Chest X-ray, PA view. Patient: 44 years old, sex F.
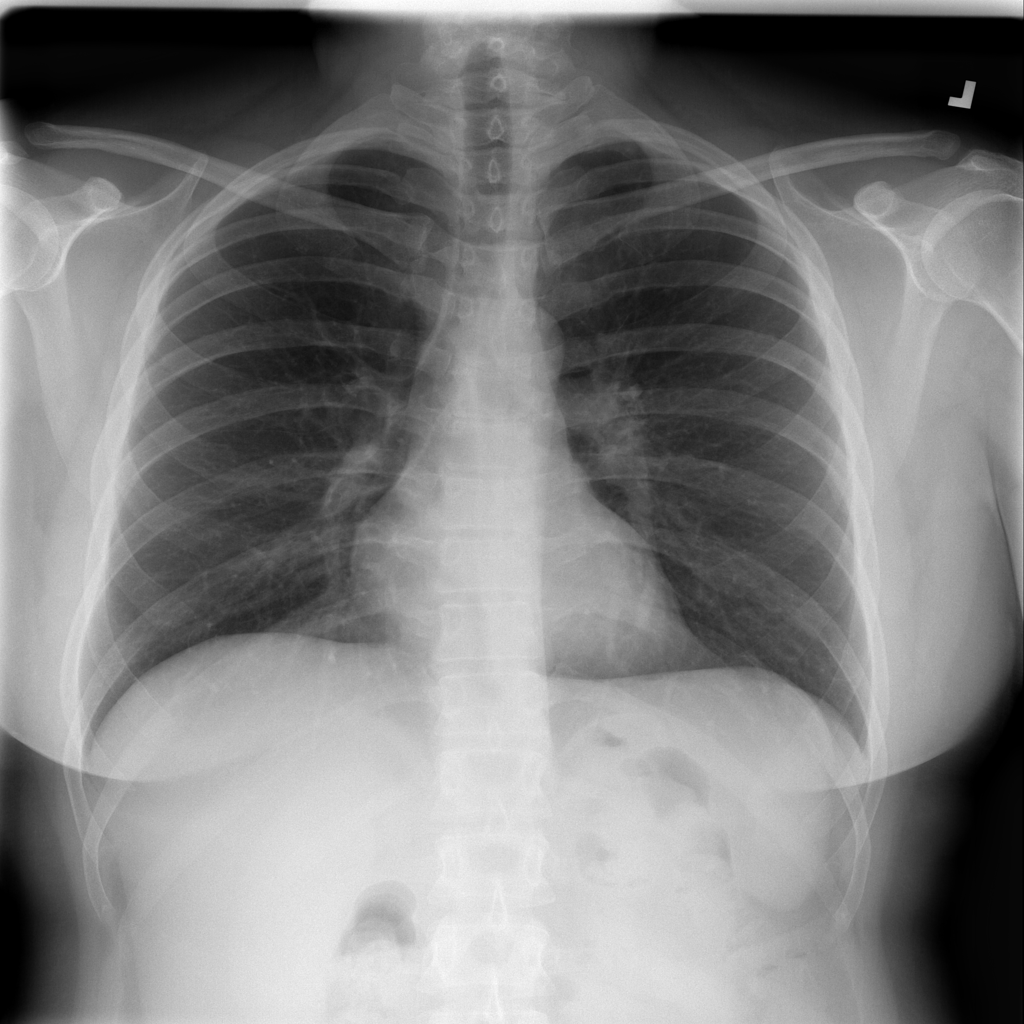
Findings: No Finding